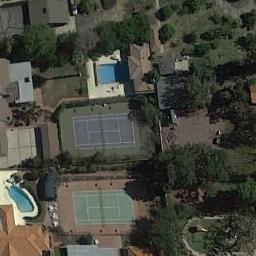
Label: tennis_court